Question: I've been trying to create a new Sencha ID, but it always shows the error message

They don't mention any thing over here, a simple message which doesn't show what kind of error we are doing there. Did anyone face this issue?
Any solution for this..
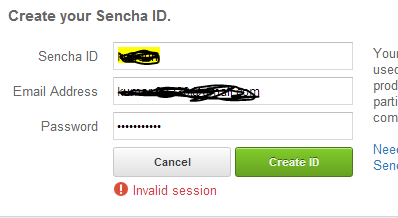
Answer: This could happen due to the service change in the Sencha Forums.
An easy work around is to create your forum account via the forum here: <URL>